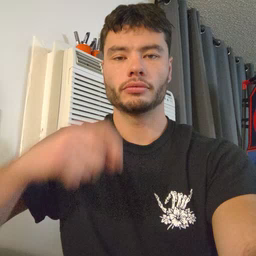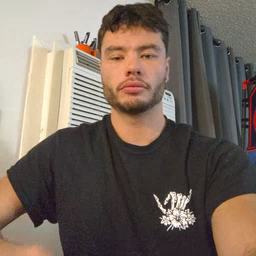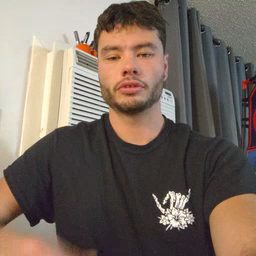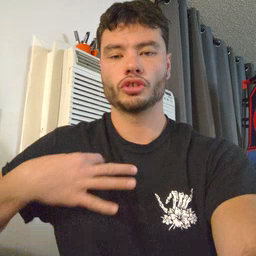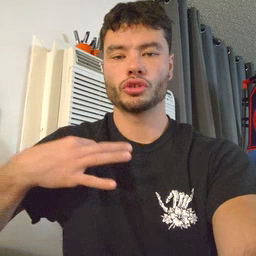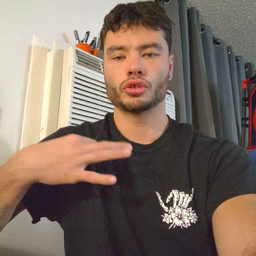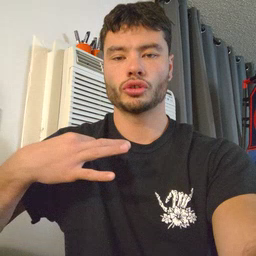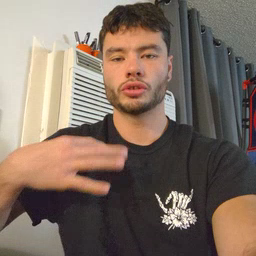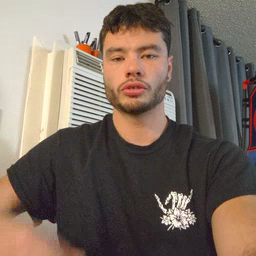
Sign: shirt